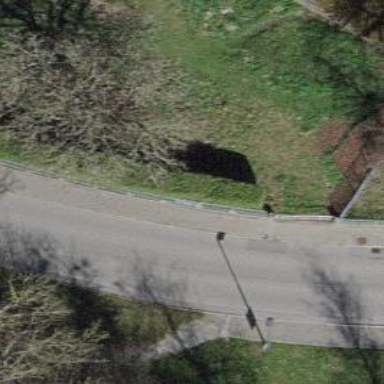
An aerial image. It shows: Hedge acting as barrier.